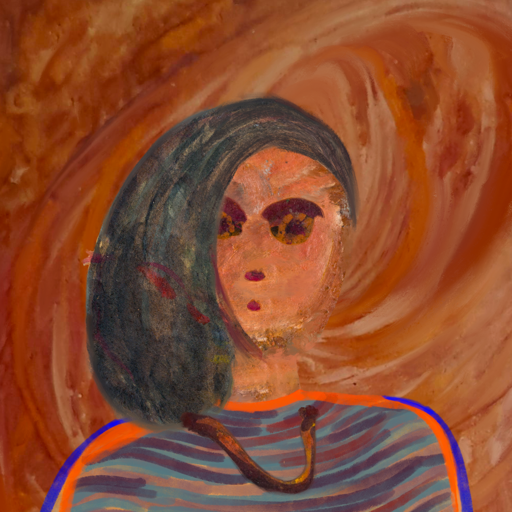
Background: Pious_Lady, Head And Neck Front: Boggyland, Face Front: Doll, Bust: Experience, Hair Front: Gypsy_Mother, Head Accessory: Blank, Second Necklace: Comrade, Necklace: Blank, Baby: Blank